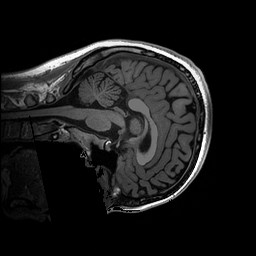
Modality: T1w
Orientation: sagittal
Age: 21
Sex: female